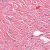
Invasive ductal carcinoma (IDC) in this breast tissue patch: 0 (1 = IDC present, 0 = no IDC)